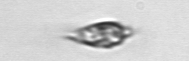
Label: Oxytoxum